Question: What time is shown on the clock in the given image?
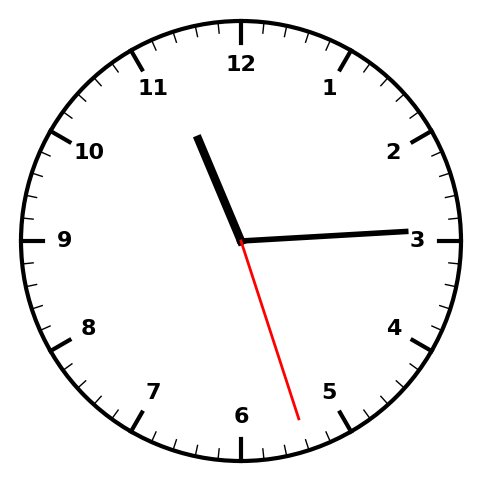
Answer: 11:14:27